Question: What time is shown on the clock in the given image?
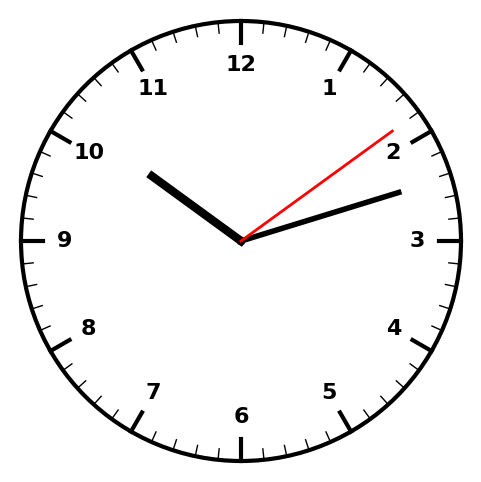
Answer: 10:12:09